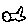
Label: fish